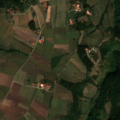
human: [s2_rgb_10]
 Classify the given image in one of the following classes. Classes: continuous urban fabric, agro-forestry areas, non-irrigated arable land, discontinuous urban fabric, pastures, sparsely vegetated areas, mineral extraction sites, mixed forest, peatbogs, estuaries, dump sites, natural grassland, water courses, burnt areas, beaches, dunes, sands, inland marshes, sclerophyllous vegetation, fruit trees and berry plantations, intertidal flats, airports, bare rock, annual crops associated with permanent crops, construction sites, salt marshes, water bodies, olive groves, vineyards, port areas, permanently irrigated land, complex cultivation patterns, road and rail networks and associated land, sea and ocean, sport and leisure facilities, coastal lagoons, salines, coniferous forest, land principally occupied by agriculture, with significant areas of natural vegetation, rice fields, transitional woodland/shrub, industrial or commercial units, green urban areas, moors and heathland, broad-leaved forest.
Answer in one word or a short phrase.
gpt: non-irrigated arable land, complex cultivation patterns, land principally occupied by agriculture, with significant areas of natural vegetation, broad-leaved forest